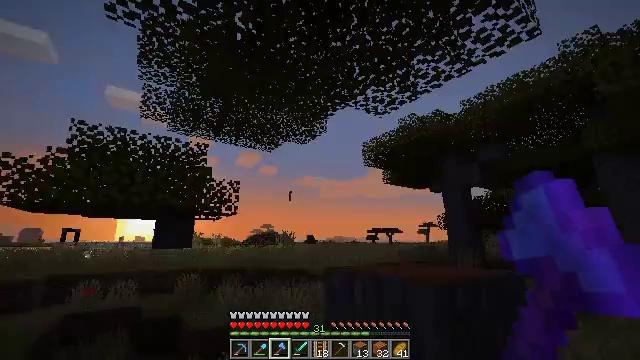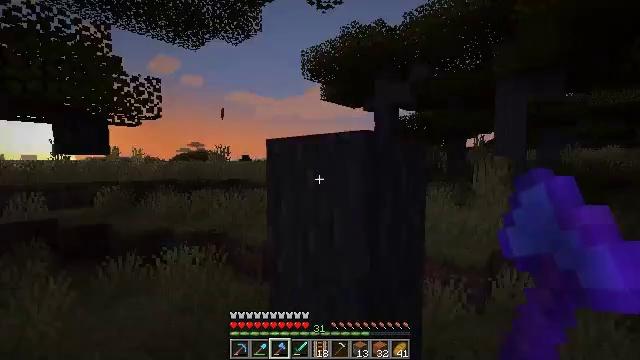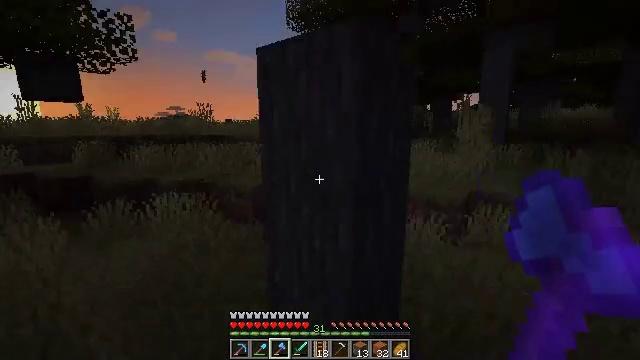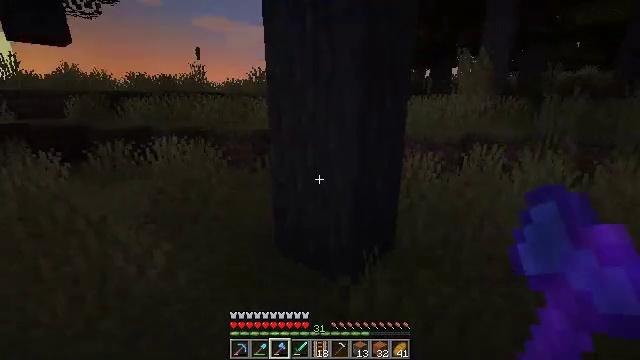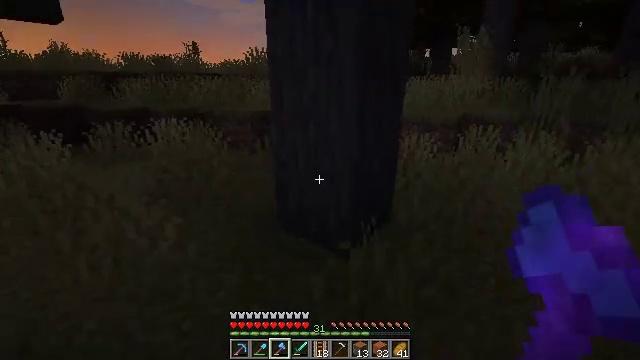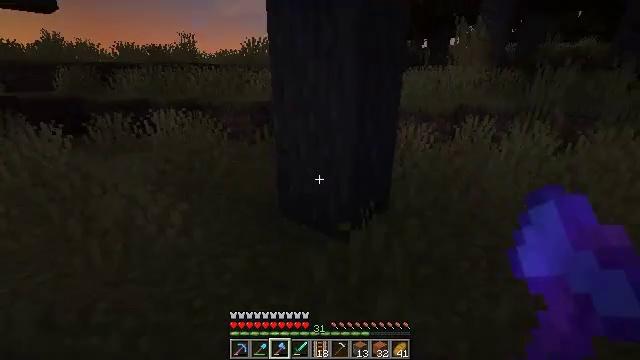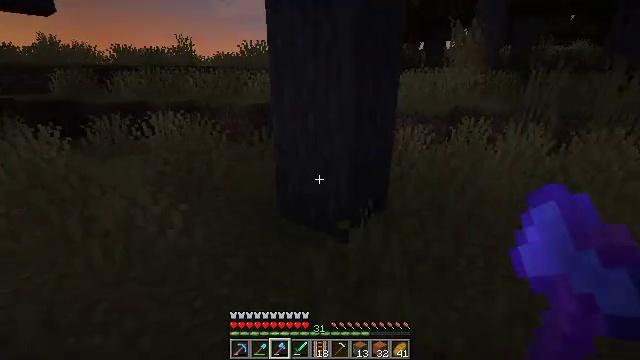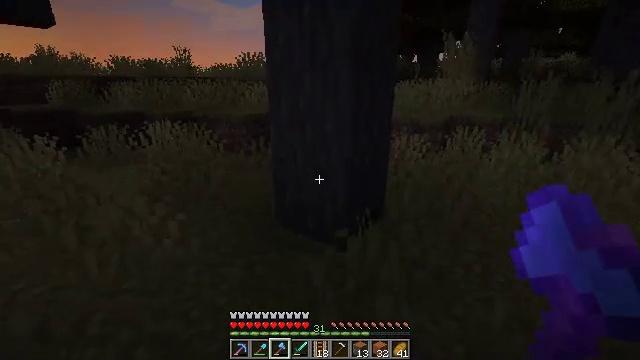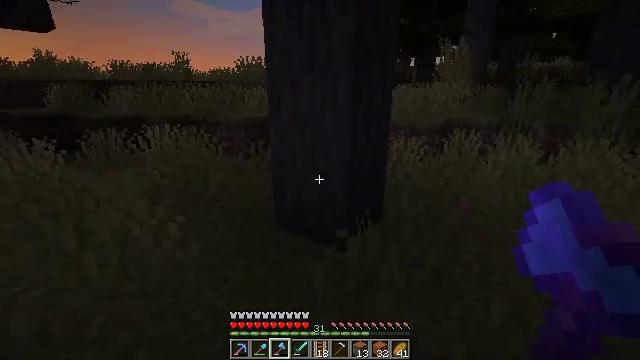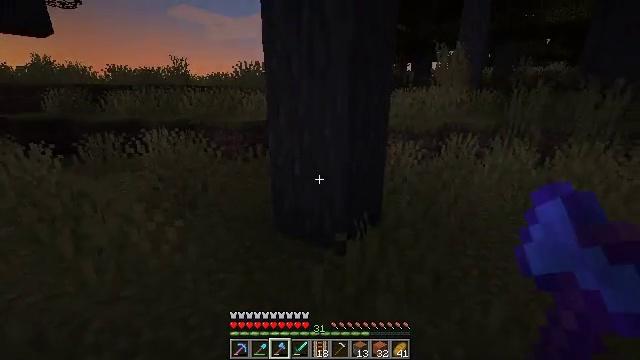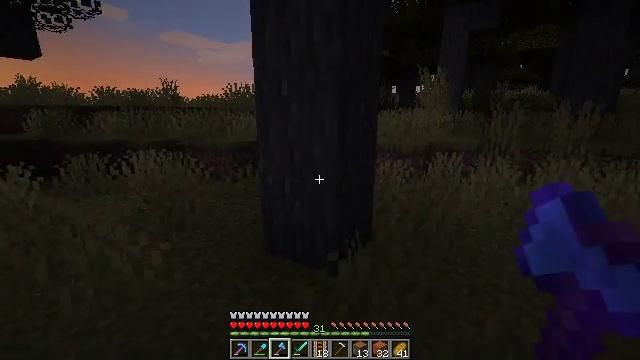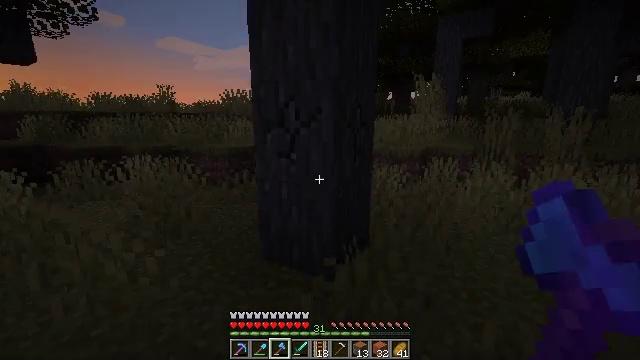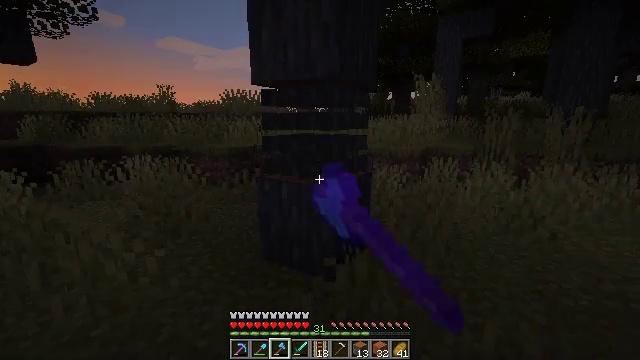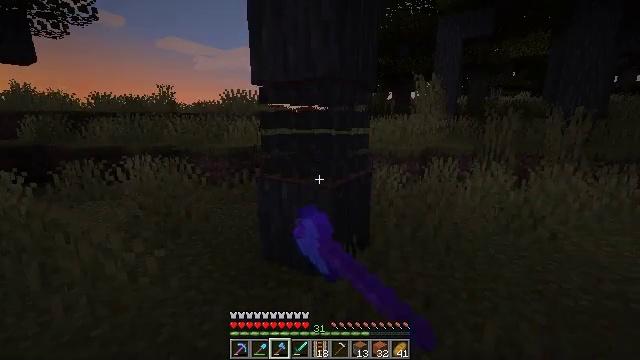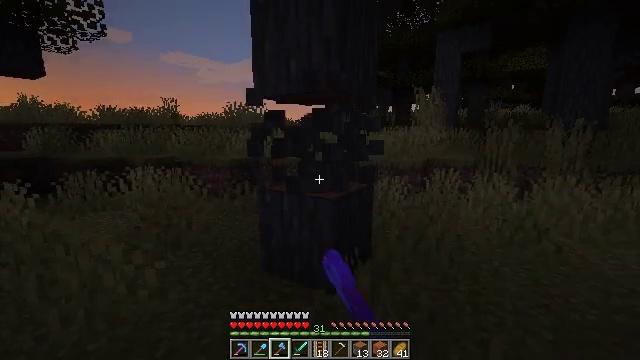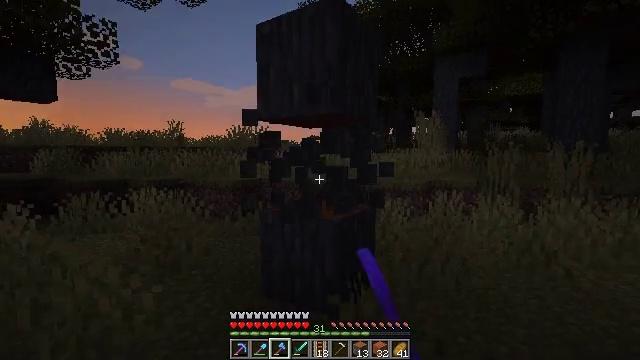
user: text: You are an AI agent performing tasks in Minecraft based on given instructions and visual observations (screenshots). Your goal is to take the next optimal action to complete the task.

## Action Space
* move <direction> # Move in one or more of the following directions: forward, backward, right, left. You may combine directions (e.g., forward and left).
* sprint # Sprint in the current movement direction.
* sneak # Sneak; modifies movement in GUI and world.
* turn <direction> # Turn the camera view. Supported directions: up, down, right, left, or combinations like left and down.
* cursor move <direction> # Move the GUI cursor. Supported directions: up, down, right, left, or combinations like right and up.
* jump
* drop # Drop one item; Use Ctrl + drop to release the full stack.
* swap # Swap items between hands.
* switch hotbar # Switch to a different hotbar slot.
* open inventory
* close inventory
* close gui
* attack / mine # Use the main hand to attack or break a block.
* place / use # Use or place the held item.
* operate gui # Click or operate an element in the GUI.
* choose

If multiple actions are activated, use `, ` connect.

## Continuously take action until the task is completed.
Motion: motion action
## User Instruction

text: Break the acacia log from the tree.
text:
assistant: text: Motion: move back and move left, turn right and down
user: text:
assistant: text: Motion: move back and move left, turn right and down
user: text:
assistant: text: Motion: move back, turn down
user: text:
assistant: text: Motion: turn down
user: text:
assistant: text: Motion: turn down
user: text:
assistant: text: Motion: no_op
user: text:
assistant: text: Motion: turn up
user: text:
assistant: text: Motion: no_op
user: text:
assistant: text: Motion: no_op
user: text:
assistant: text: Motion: turn right and up
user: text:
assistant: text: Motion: turn up, attack / mine
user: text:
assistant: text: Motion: attack / mine
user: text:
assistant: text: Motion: attack / mine
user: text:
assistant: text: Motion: turn up, attack / mine
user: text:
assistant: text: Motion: turn up, attack / mine
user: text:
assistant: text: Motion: turn up, attack / mine
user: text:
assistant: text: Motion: turn up, attack / mine
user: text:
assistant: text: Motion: attack / mine
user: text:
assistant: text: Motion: attack / mine
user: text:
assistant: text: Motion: attack / mine
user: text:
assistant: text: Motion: attack / mine
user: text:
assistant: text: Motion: attack / mine
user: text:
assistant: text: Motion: attack / mine
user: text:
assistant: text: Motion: attack / mine
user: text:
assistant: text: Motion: attack / mine
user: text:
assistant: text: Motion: attack / mine
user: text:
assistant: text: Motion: turn up, attack / mine
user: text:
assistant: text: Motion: turn right and up, attack / mine
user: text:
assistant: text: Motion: turn up, attack / mine
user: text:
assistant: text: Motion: turn down, attack / mine